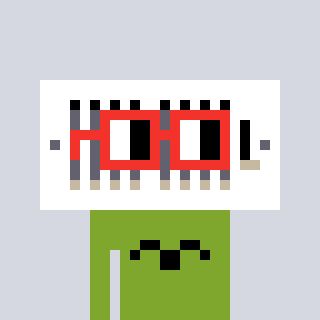
a pixel art character with square red glasses, a vent-shaped head and a slimegreen-colored body on a cool background